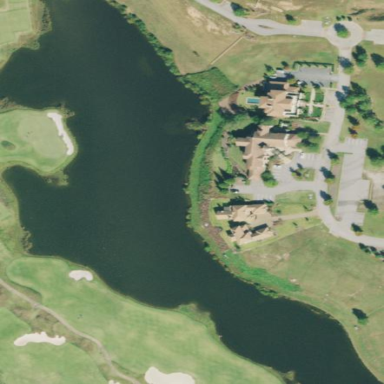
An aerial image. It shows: Water hazard in golf course. The hazard is natural water feature.